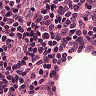
Metastatic tissue present: no